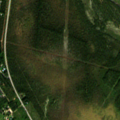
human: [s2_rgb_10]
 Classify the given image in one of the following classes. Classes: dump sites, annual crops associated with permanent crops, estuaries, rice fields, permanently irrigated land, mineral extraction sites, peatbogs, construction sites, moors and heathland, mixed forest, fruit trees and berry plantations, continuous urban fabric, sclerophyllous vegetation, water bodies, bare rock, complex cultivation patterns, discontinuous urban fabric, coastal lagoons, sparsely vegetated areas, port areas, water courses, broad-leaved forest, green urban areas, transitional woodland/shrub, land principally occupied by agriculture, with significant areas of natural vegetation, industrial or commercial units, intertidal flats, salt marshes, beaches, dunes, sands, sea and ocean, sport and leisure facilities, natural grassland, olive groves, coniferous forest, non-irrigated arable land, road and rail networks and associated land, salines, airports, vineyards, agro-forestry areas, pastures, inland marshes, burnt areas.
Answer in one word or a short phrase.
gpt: discontinuous urban fabric, coniferous forest, transitional woodland/shrub, peatbogs